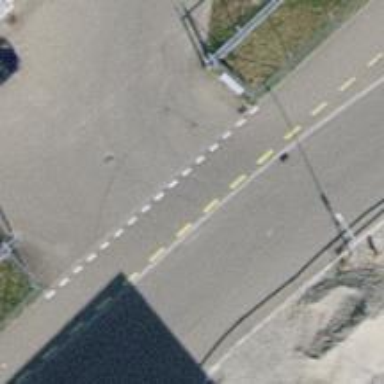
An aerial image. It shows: Uncontrolled and unmarked road crossing.